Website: macys
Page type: billing-address
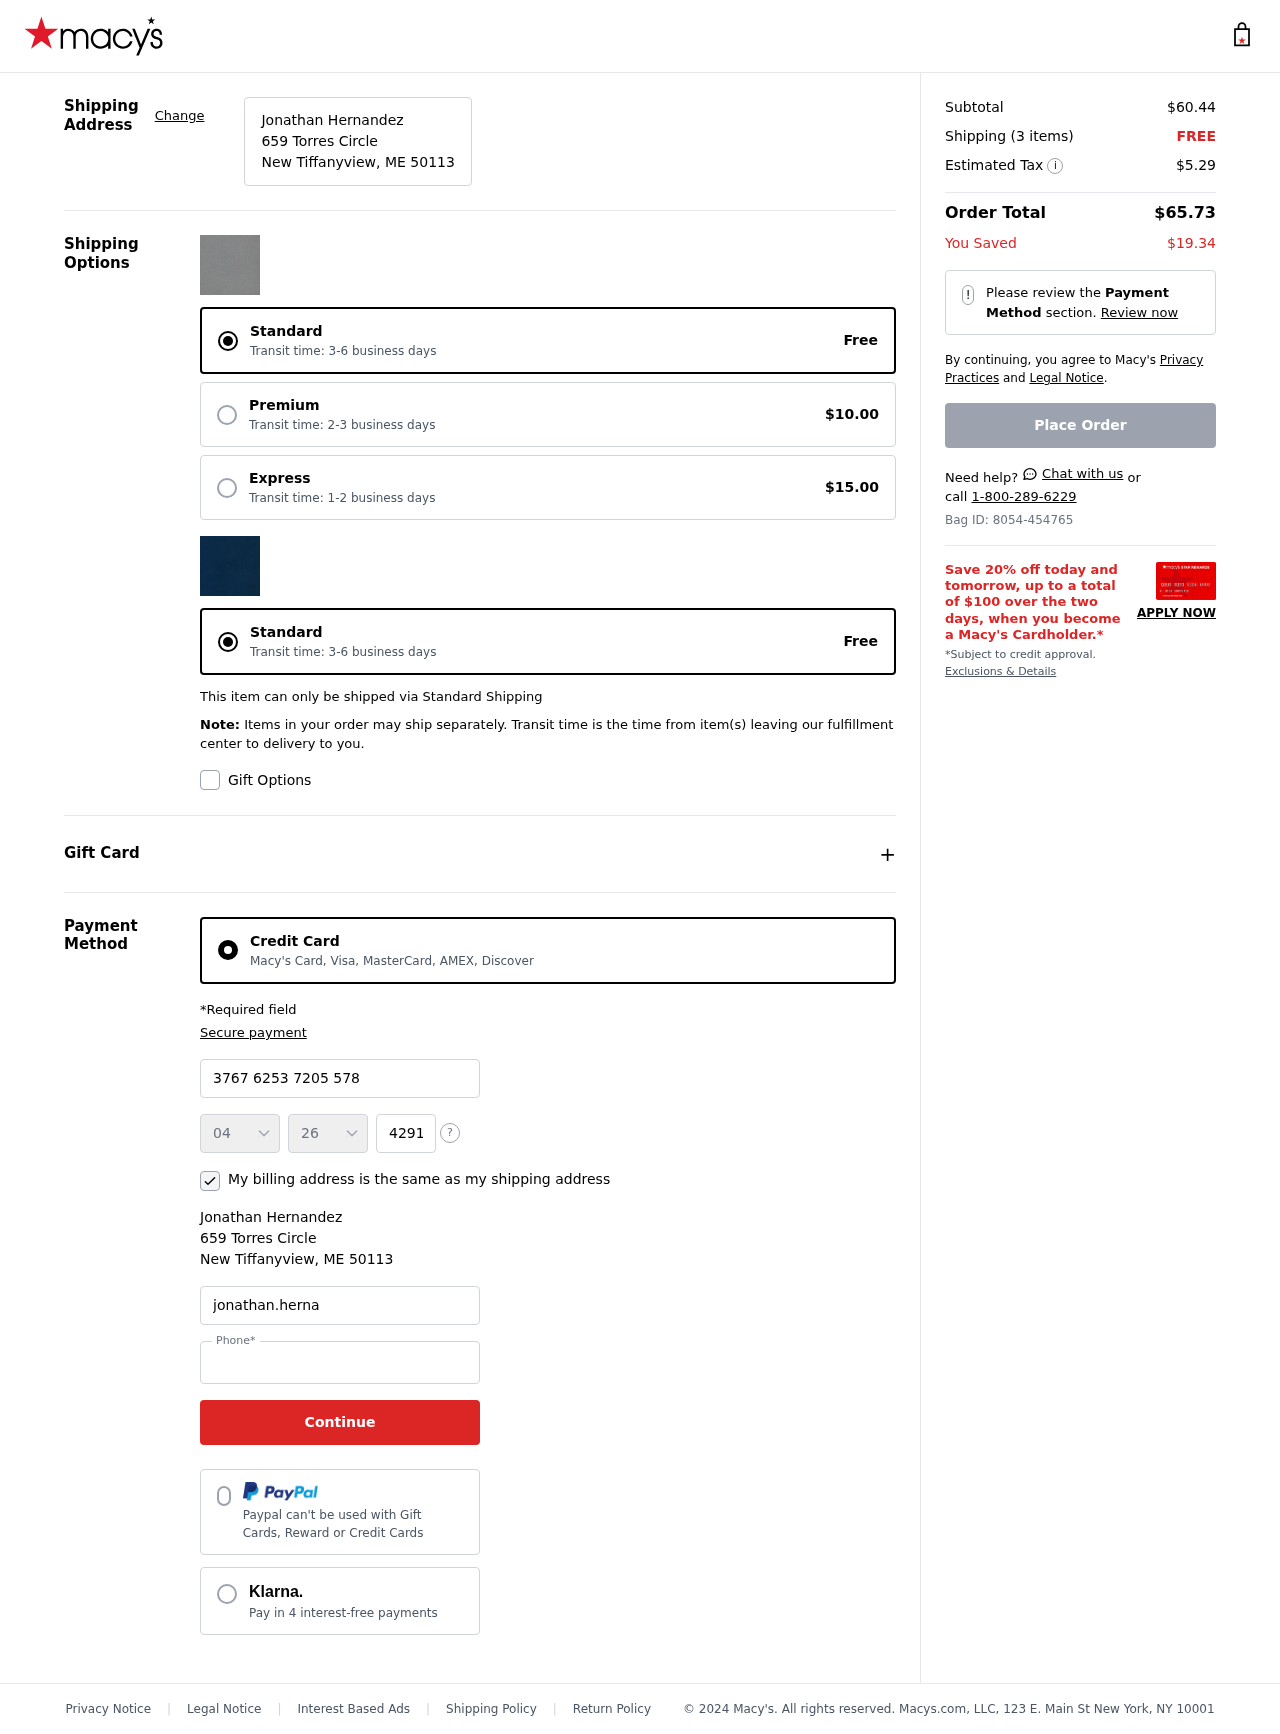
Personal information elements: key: PII_CARD_CVV
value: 4291
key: PII_CARD_EXPIRY_MONTH
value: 04
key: PII_CARD_EXPIRY_YEAR
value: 26
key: PII_CARD_NUMBER
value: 3767 6253 7205 578
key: PII_CITY_STATE_ZIP
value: New Tiffanyview, ME 50113
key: PII_EMAIL
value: jonathan.hernandez@hotmail.com
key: PII_FULLNAME
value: Jonathan Hernandez
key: PII_PHONE
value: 4437195455
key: PII_STREET
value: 659 Torres Circle
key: PII_FULLNAME2
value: Jonathan Hernandez
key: PII_STREET2
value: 659 Torres Circle
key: PII_CITY_STATE_ZIP2
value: New Tiffanyview, ME 50113
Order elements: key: ORDER_SUBTOTAL
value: $60.44
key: ORDER_NUM_ITEMS
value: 3
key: ORDER_SHIPPING_COST
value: FREE
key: ORDER_TAX
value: $5.29
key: ORDER_TOTAL
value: $65.73
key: ORDER_SAVINGS
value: $19.34
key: ORDER_ID
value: Bag ID: 8054-454765